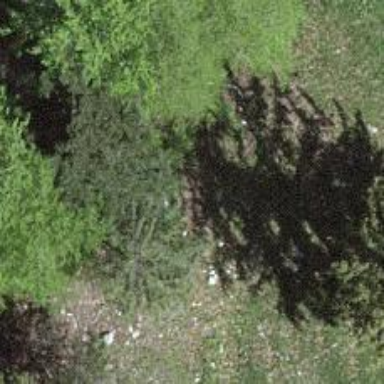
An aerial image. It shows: Single tag "natural: tree."